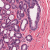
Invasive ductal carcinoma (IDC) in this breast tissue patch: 0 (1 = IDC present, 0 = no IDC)